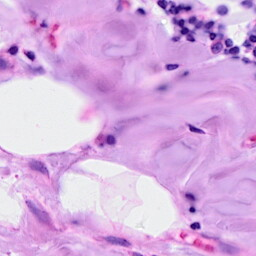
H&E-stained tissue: Breast